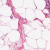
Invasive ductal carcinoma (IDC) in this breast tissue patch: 0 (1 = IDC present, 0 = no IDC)